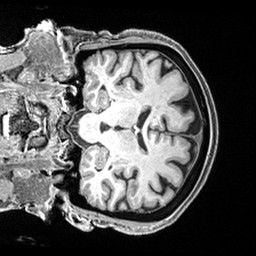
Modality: T1w
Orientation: coronal
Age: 62
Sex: female
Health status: healthy
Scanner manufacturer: siemens
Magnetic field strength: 3 T
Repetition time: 2.4 s
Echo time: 0.00217 s